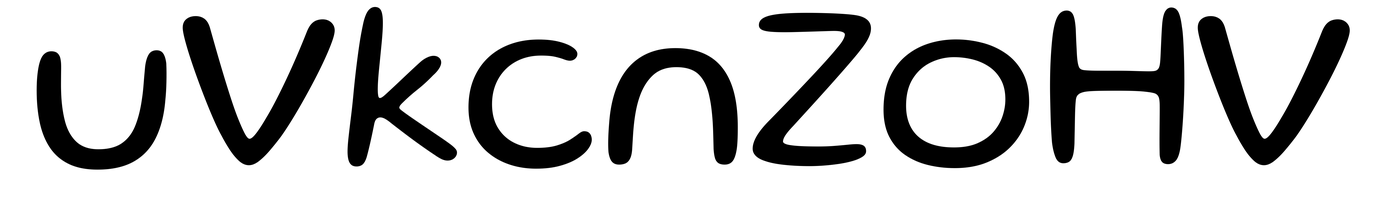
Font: Gluten_Light